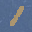
Label: 1